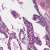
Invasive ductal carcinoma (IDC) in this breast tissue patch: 0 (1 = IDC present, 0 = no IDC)